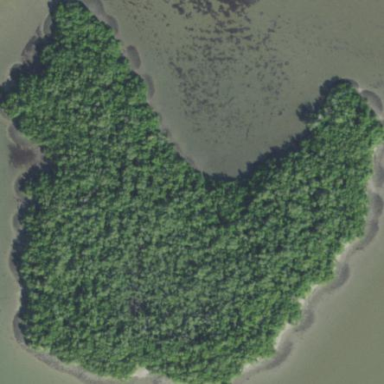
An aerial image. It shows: Islet.